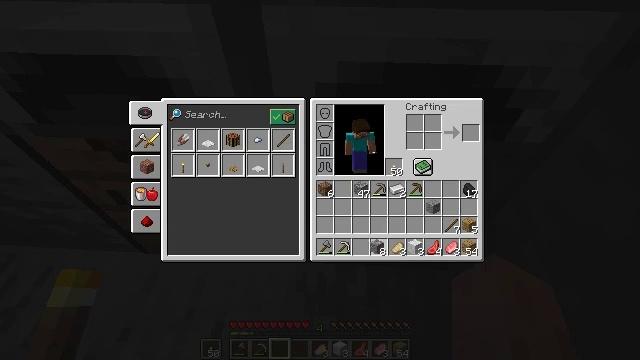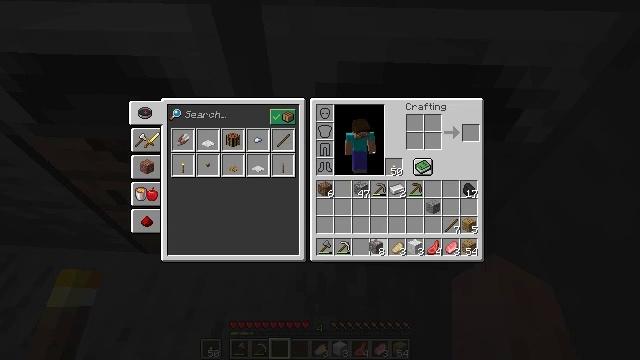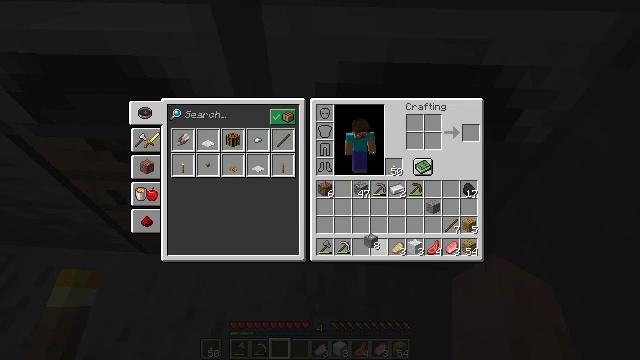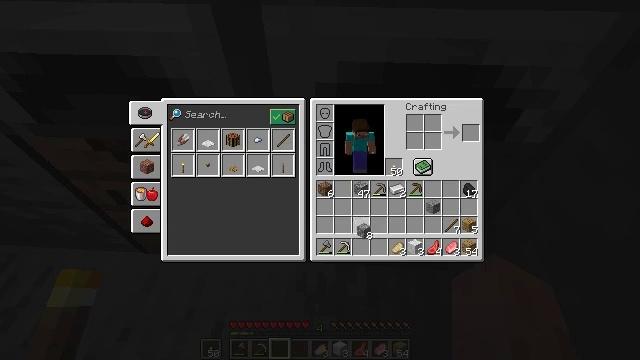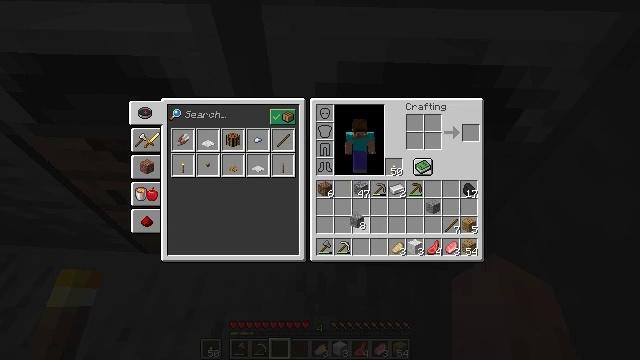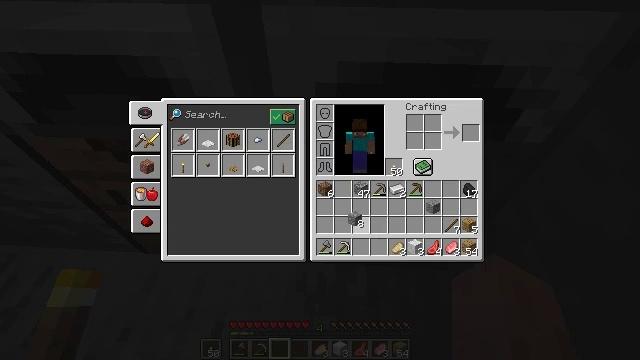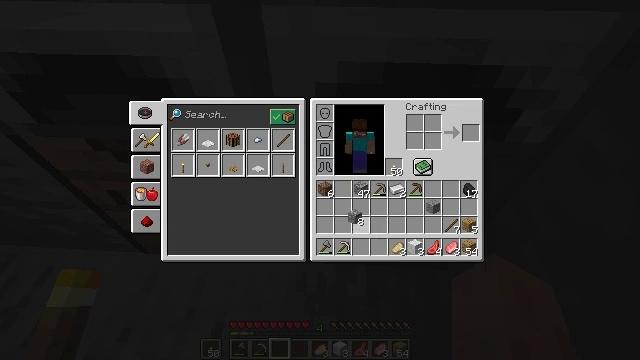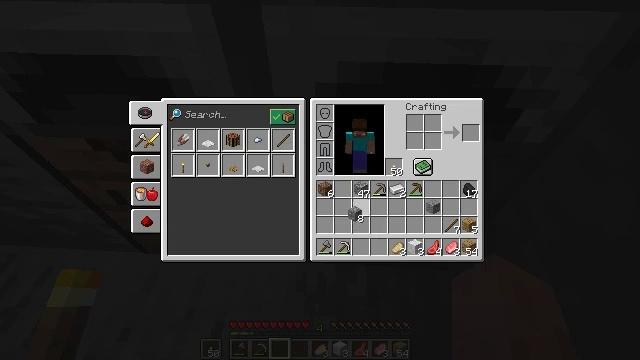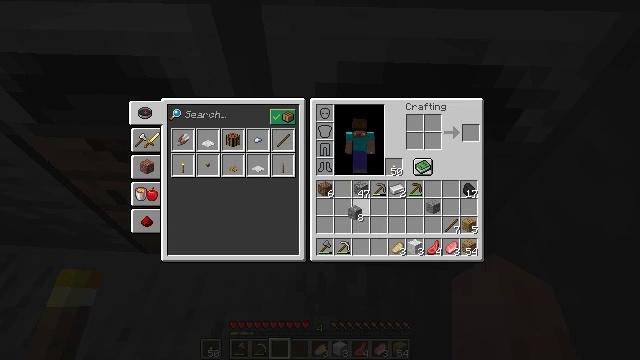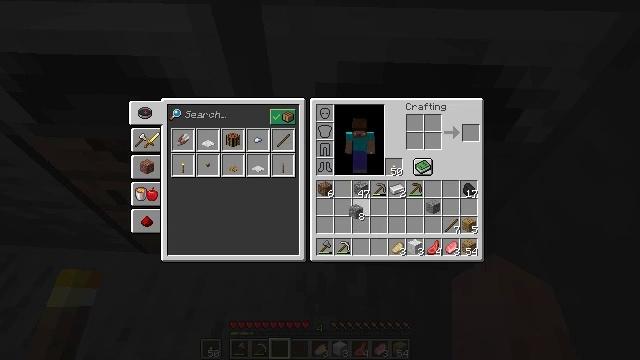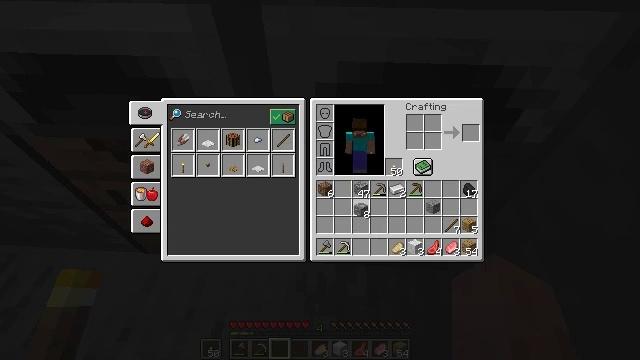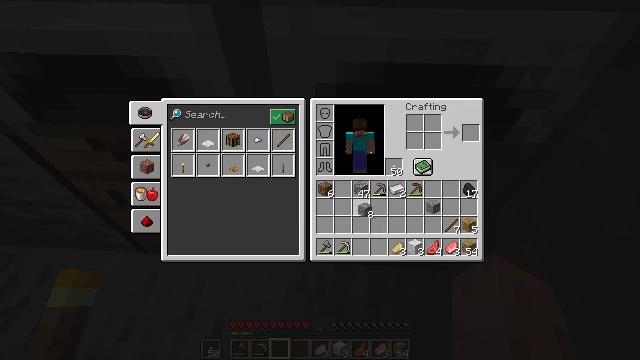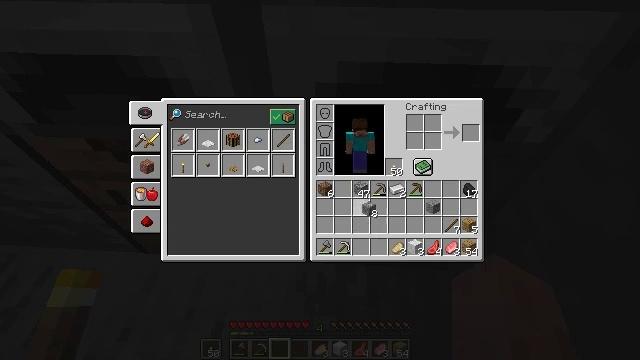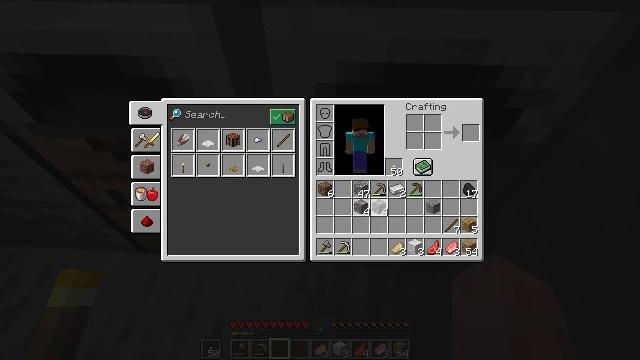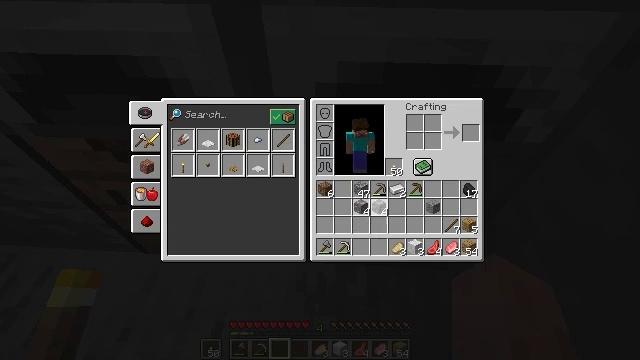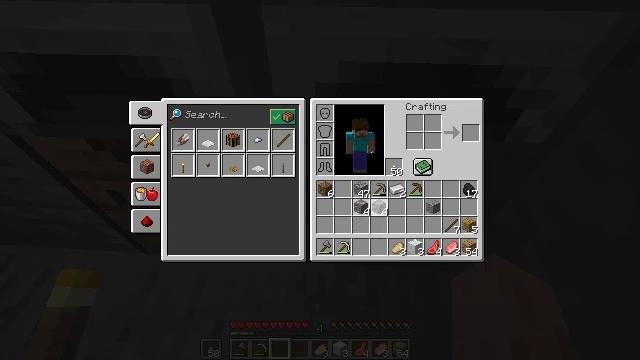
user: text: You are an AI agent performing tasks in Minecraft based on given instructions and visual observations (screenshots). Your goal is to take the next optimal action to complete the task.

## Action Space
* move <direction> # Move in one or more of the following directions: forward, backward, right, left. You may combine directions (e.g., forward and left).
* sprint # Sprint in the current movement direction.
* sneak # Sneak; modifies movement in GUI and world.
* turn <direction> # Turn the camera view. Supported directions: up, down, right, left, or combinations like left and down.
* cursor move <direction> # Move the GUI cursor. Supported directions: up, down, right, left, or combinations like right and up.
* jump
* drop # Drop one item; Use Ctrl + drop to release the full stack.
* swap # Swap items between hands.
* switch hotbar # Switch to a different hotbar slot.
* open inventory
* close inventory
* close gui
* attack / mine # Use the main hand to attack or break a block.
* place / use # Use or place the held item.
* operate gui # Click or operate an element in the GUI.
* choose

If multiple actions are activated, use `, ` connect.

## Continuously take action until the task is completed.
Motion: motion action
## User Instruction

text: Make an oak trapdoor at the crafting table.
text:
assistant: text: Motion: operate gui
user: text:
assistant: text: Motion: operate gui
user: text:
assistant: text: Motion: cursor move left and up
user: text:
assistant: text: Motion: cursor move left and up
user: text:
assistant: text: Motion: no_op
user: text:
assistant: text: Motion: no_op
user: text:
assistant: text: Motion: operate gui
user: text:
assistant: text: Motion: operate gui
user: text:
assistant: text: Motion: operate gui
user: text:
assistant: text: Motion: operate gui
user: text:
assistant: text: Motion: operate gui
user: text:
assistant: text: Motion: operate gui
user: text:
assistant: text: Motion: operate gui
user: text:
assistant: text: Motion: operate gui
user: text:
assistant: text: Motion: operate gui
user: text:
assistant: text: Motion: operate gui
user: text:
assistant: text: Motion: operate gui
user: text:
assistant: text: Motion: no_op
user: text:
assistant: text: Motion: cursor move right
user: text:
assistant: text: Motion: cursor move right
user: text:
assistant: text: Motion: no_op
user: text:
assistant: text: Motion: cursor move left and up, close inventory
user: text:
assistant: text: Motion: turn left and up, close inventory
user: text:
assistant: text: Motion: turn left and up, close inventory
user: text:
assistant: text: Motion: turn left and up
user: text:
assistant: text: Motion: turn left and up
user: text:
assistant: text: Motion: use / place
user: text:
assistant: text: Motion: use / place
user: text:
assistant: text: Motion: use / place
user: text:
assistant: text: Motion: use / place